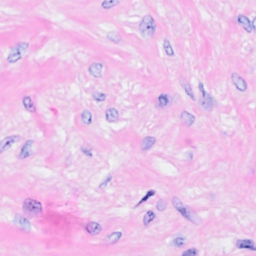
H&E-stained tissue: Breast